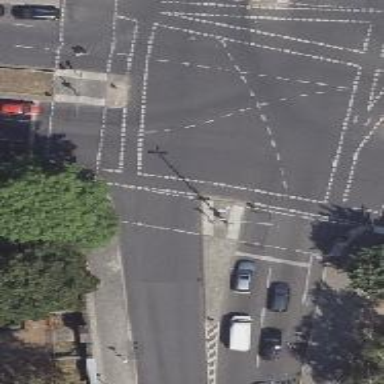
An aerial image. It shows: Footway that serves as traffic island.